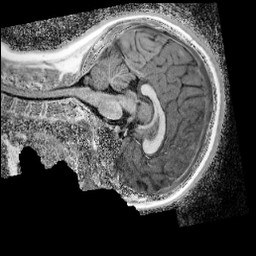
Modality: UNIT1_denoised
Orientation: sagittal
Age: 13
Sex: female
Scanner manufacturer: siemens
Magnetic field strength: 3 T
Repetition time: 4 s
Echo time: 0.00299 s